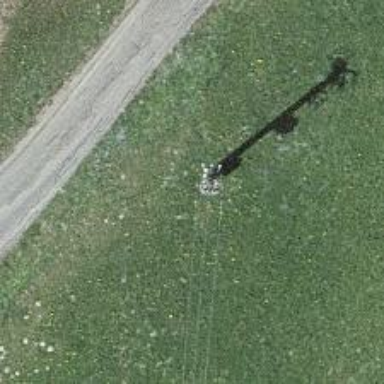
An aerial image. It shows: Transformer.